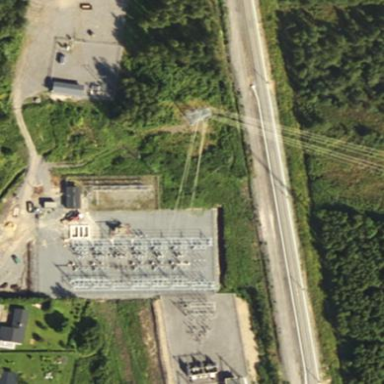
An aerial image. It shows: Fence surrounds transmission level power substation.